Aerial crown-view tile of a tropical tree (Barro Colorado Island, Panama), acquired 20250715:
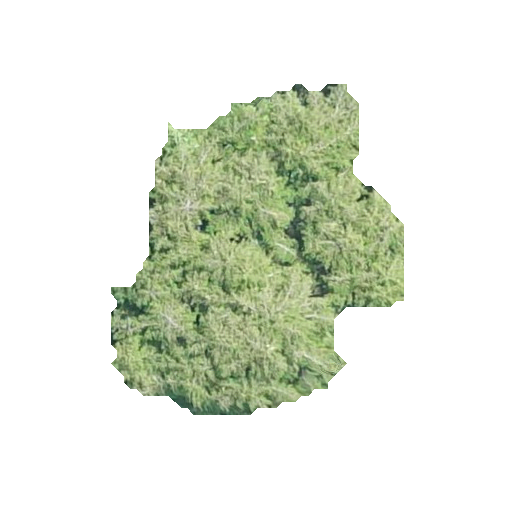
Species: Quararibea stenophylla
GBIF accepted scientific name: Quararibea stenophylla
Crown area: 99.751 m²